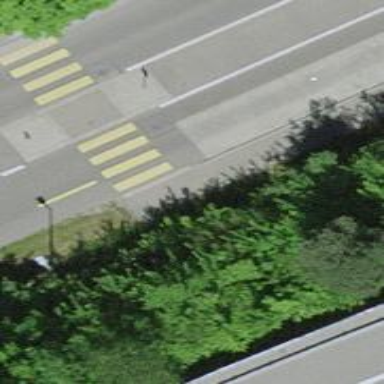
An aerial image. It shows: Kerb barrier.